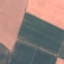
Land use / land cover: AnnualCrop